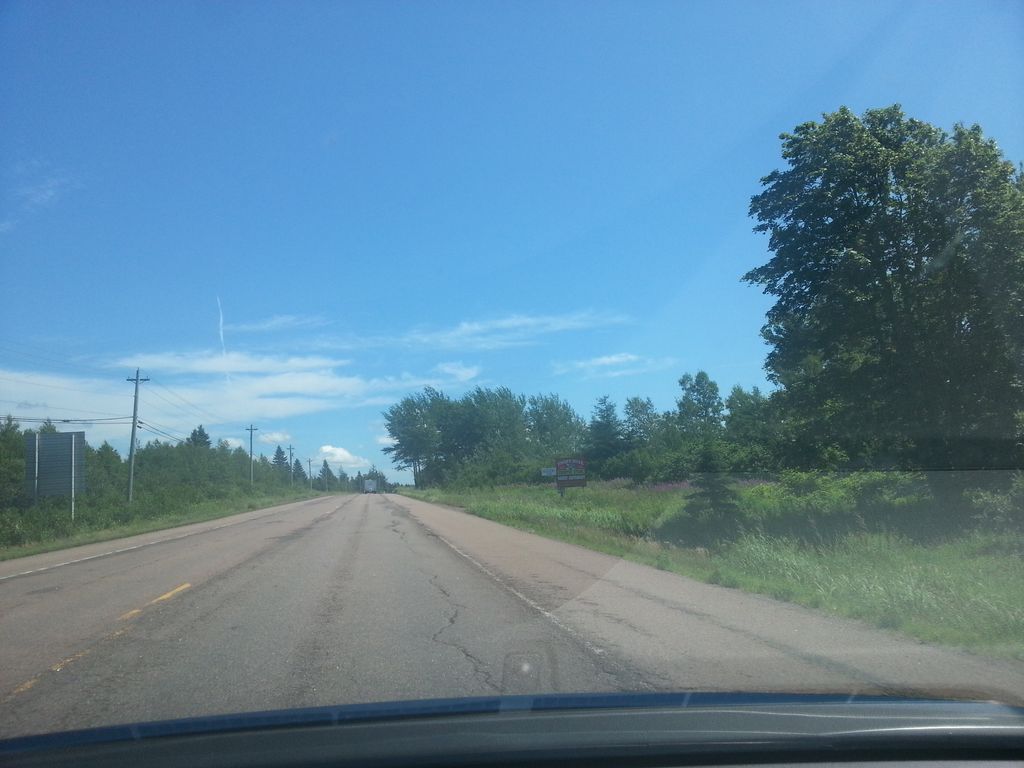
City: charlottetown